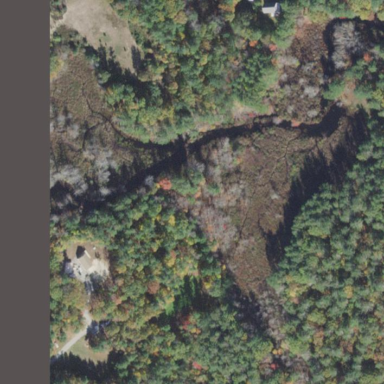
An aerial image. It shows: Swamp in wetland area.